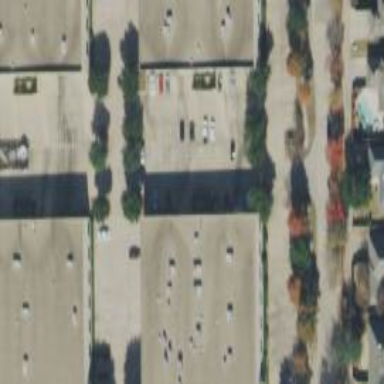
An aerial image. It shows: Commercial building.